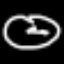
Label: clock